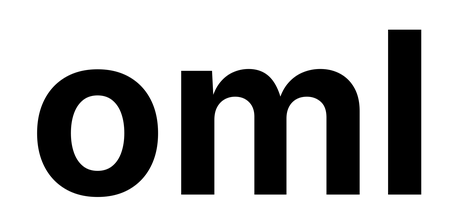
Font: Inter_Bold